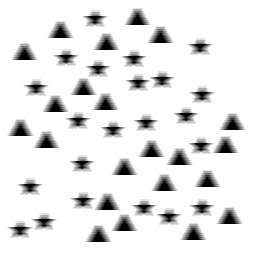
Squares: 0
Triangles: 22
Stars: 22
Total shapes: 44